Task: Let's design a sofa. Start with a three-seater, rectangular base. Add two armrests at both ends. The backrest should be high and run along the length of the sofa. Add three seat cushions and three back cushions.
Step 315:
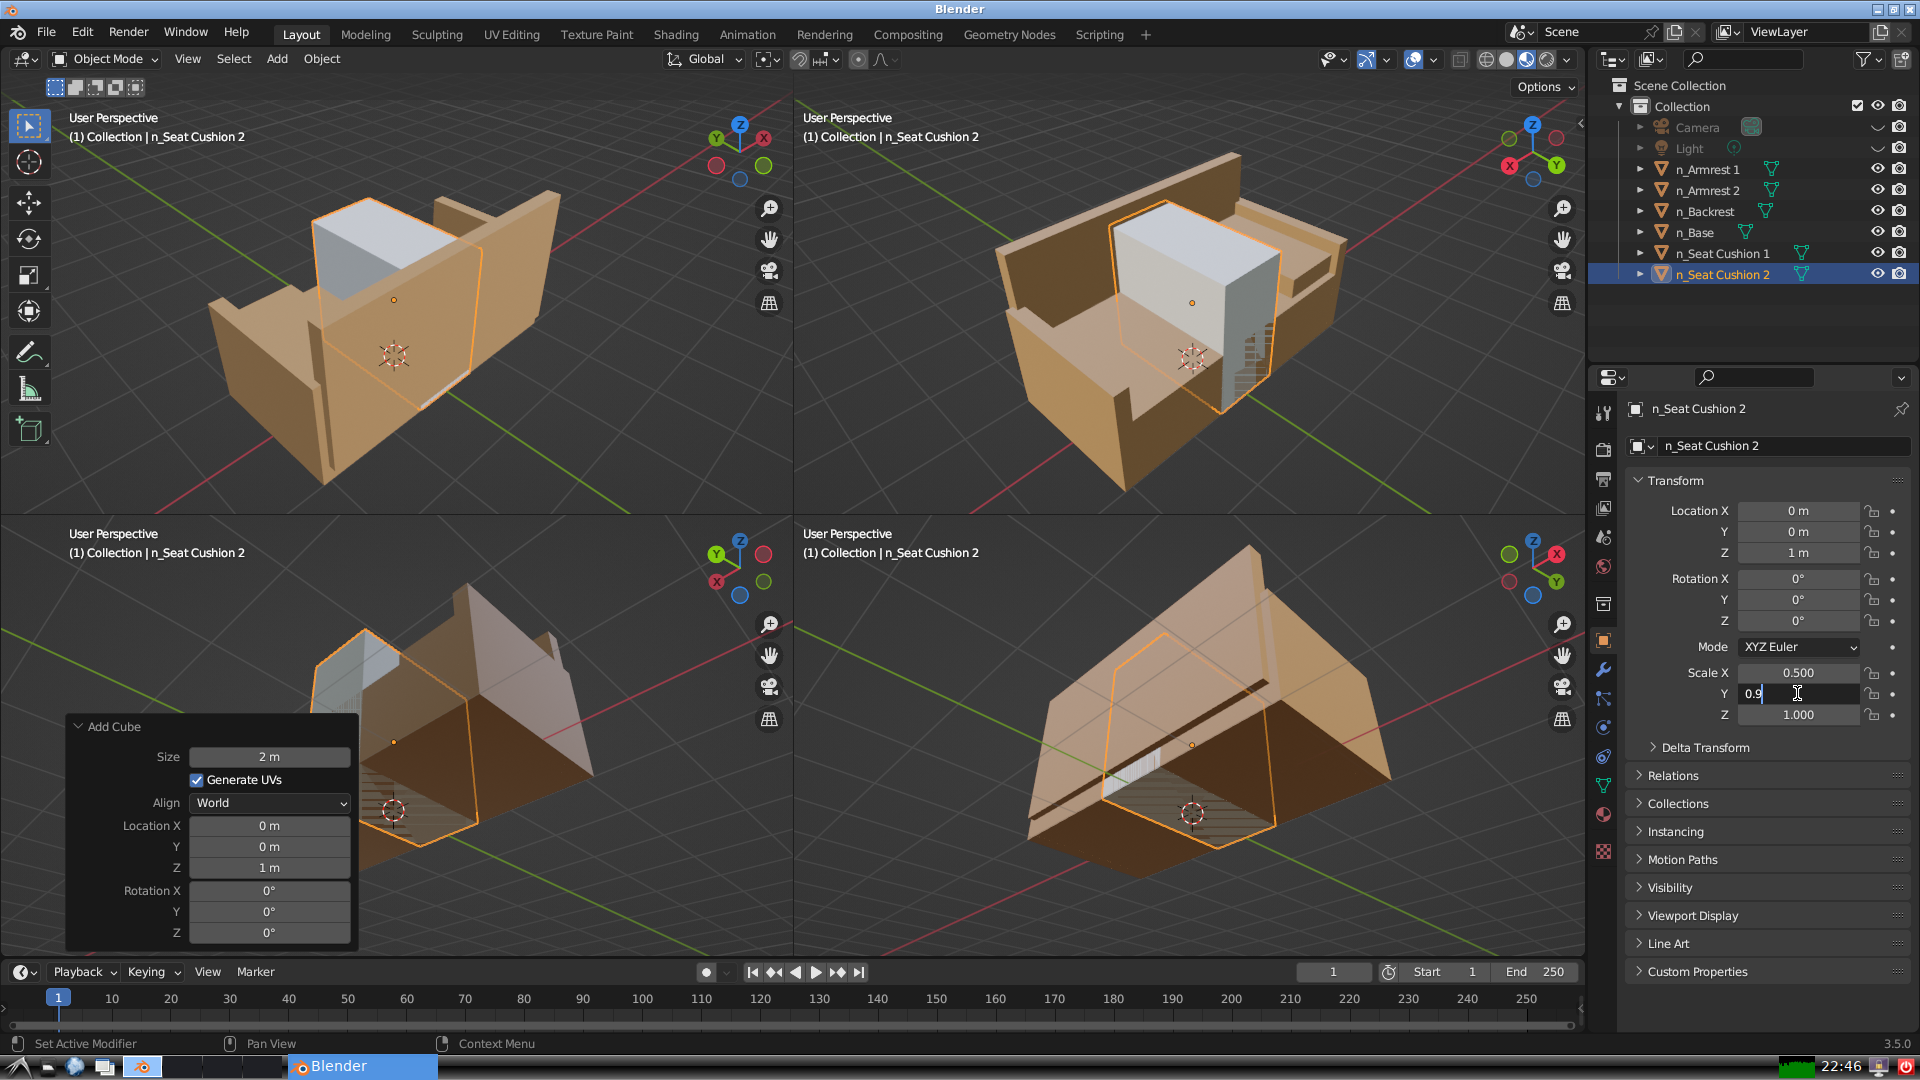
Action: {"key_press": ['Return']}